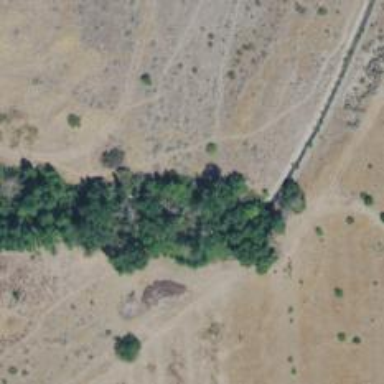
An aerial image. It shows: Abandoned road.